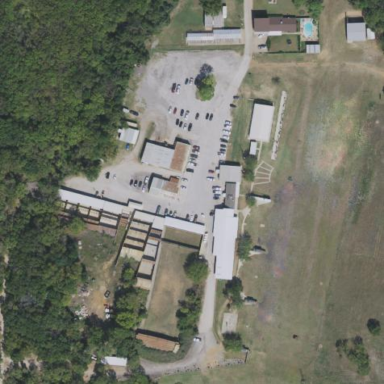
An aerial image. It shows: Shooting range located in sports center.